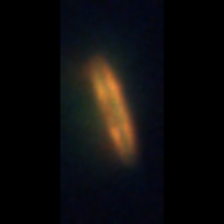
Taxon: Pennate
Group: Diatoms